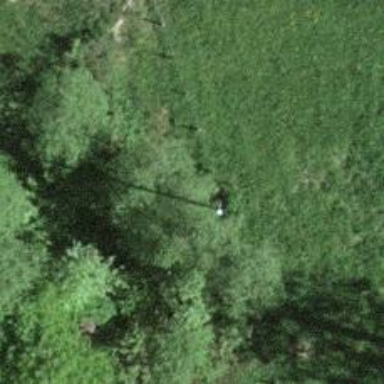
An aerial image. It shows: Power pole.